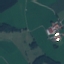
Label: Pasture